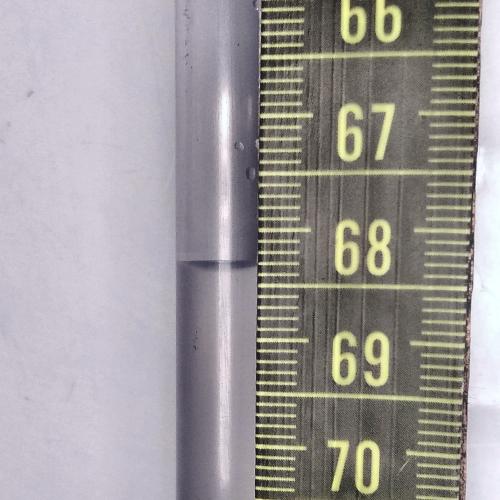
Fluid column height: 68.3 cm